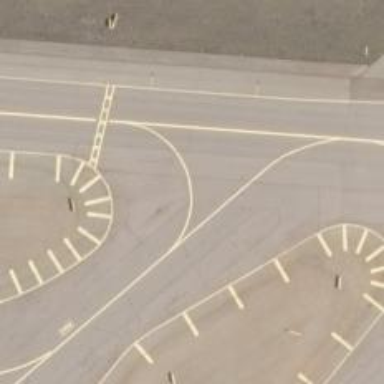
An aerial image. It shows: Image of taxiway at airport.